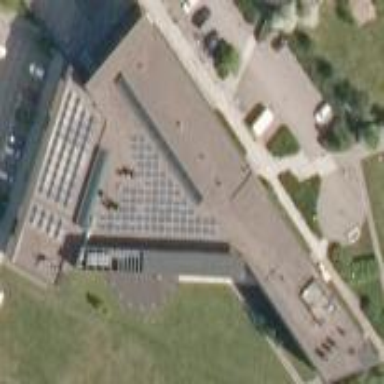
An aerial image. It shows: School building with mixed parts.